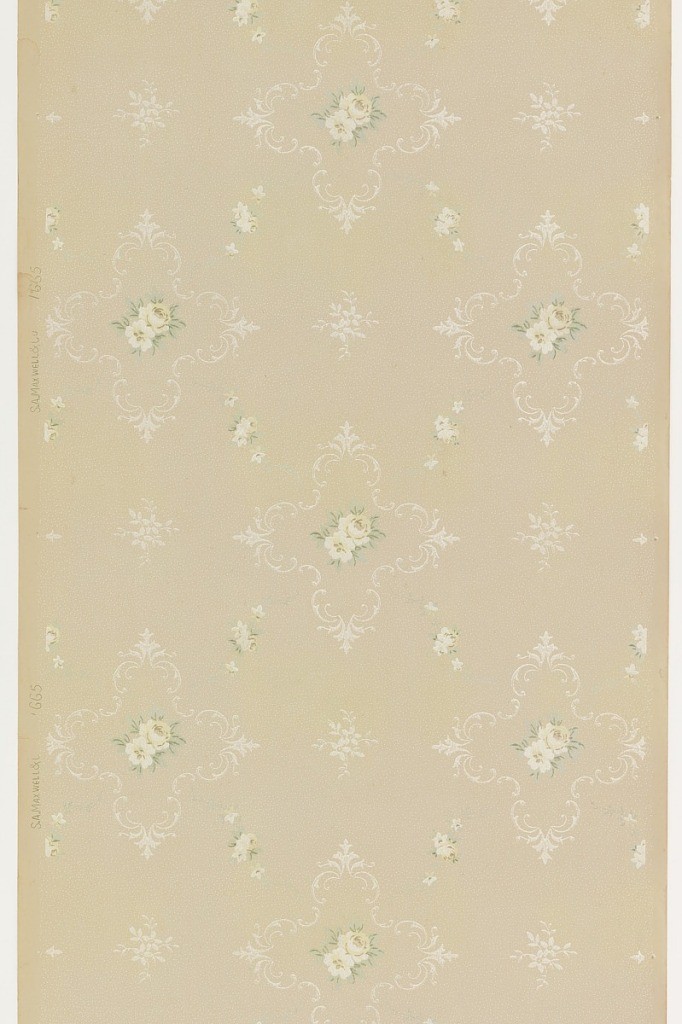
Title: Ceiling paper
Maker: Maxwell & Co., S.A., Chicago, Illinois, USA
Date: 1905–1915
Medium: Machine-printed paper, liquid mica
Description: Floral sprig with two flowers within a quatrefoil ornament, with smaller sprigs in spaces between ornaments. Printed in yellow, green, and white mica.